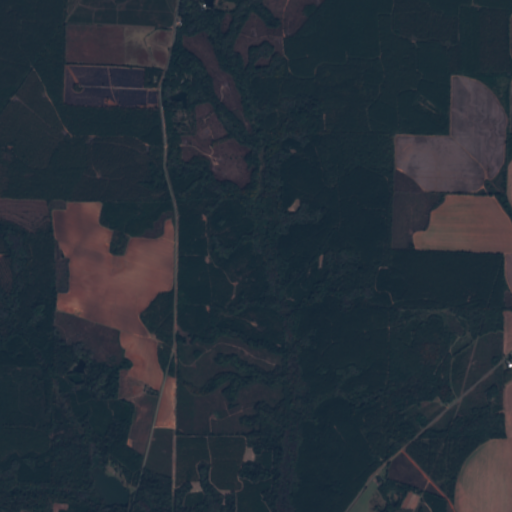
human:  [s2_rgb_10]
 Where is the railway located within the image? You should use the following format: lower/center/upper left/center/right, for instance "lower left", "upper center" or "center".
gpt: The railway is located in the lower of the image.
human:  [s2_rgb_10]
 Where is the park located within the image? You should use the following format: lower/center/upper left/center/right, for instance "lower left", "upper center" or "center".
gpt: There is no park in the image.